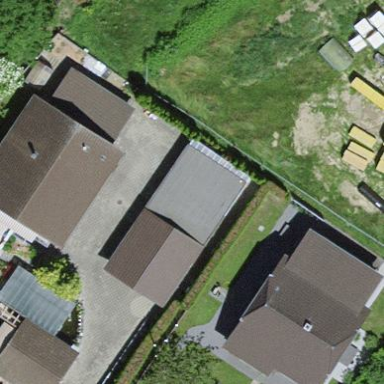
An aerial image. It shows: Garage.